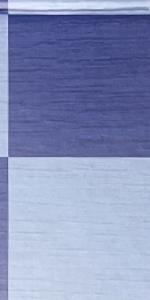
Label: Empty